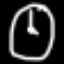
Label: clock